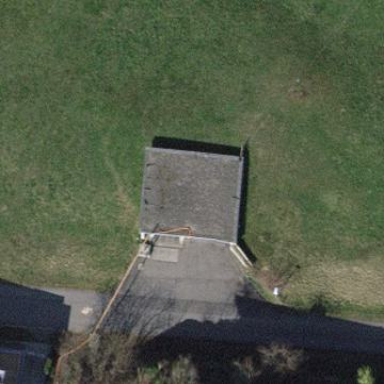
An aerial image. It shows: Service building.